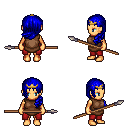
a pixel art fantasy rpg character, female body template, human, tanned skin, brown tunic, red pants, blue left-swept hairstyle, gold tiara, spear, four views (front, back, left, right), 2x2 character sprite sheet, small pixel art, hard edges, no anti-aliasing